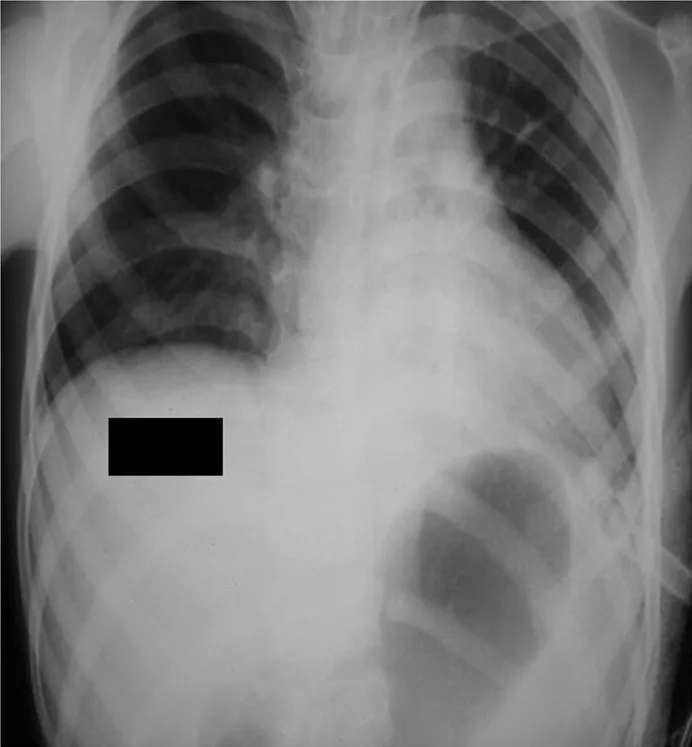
The follow-up chest x-ray shows a normal mediastinum with the gastric bubble present below the diaphragm.
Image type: radiology (x_ray)